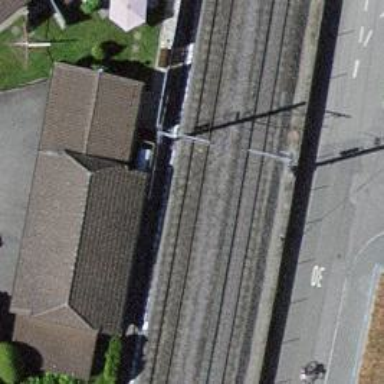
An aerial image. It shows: Narrow-gauge railway with 1 track. The tracks are electrified with contact line.